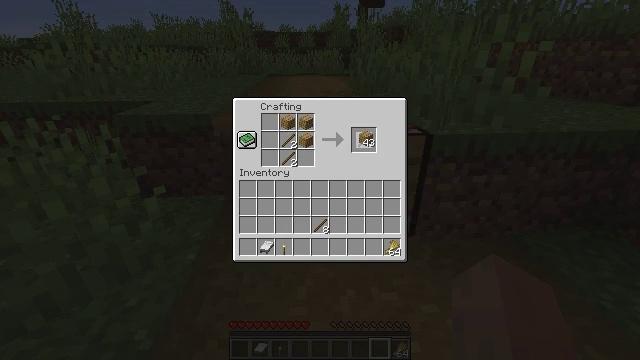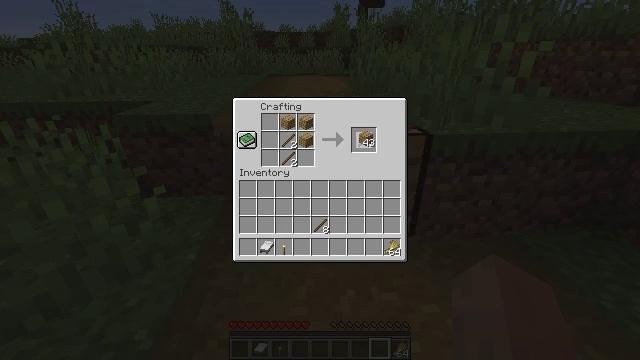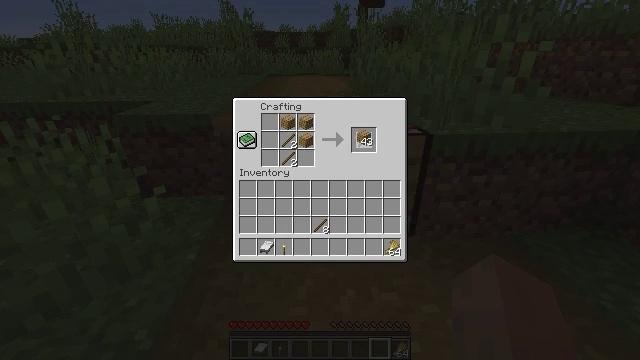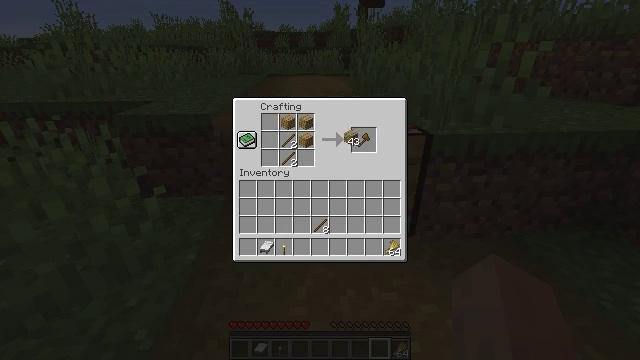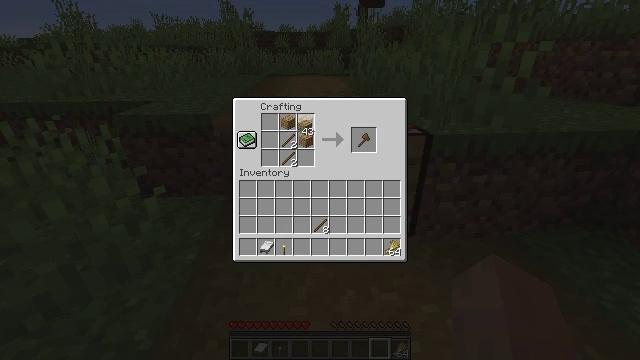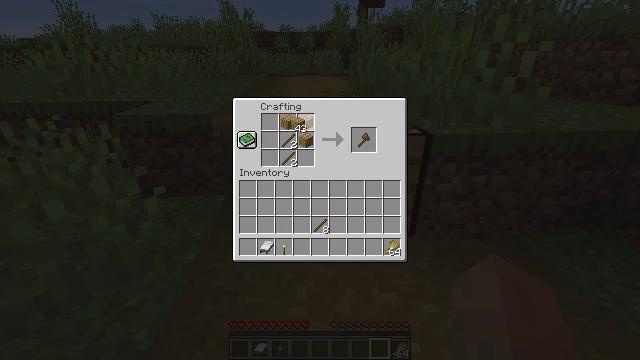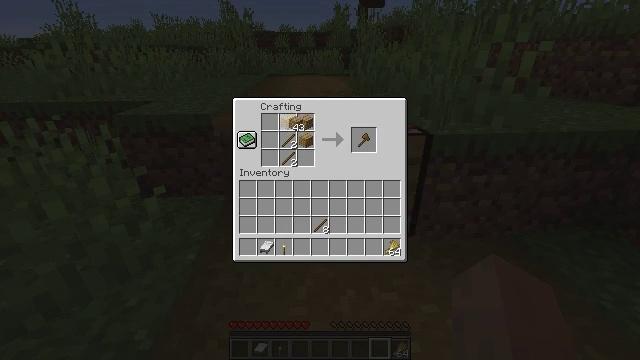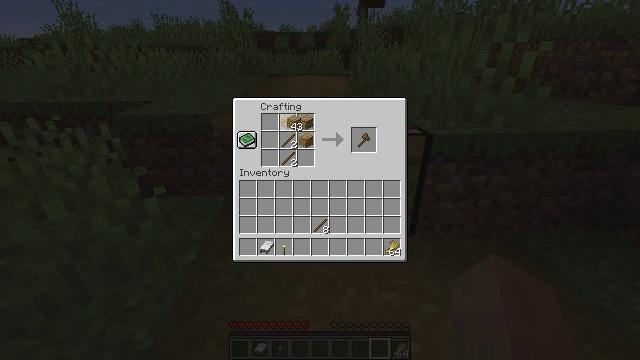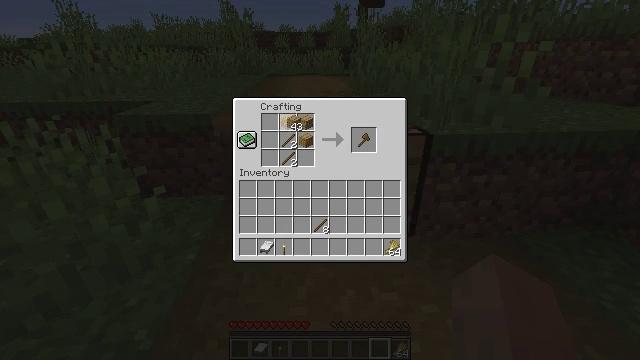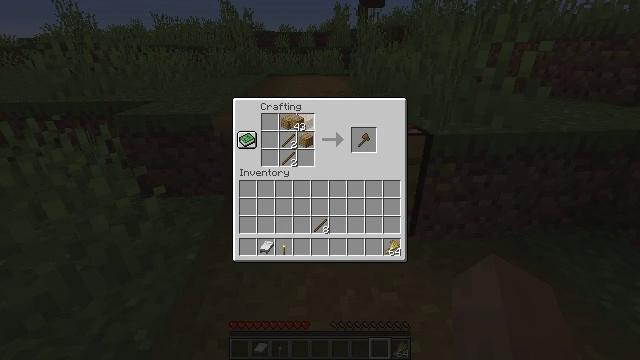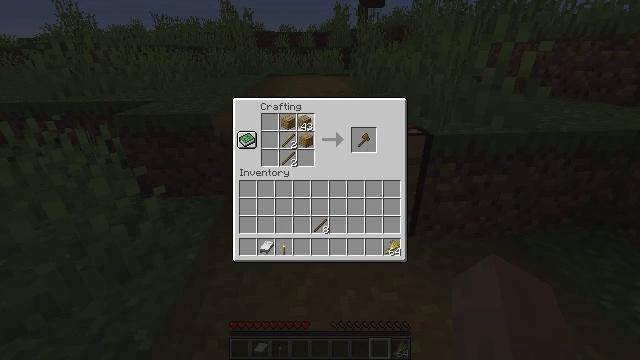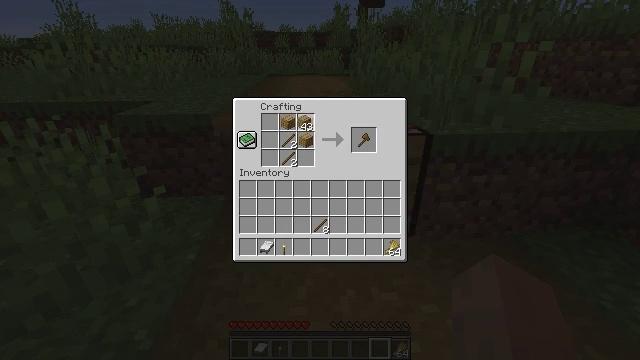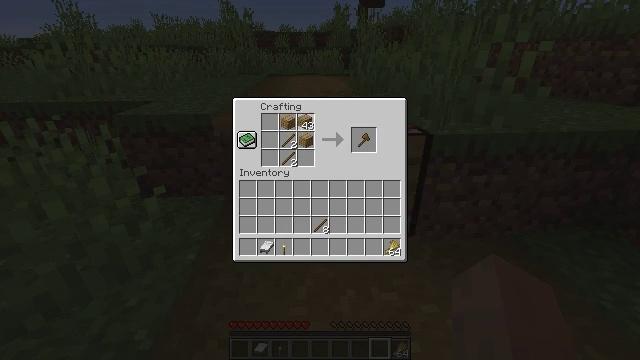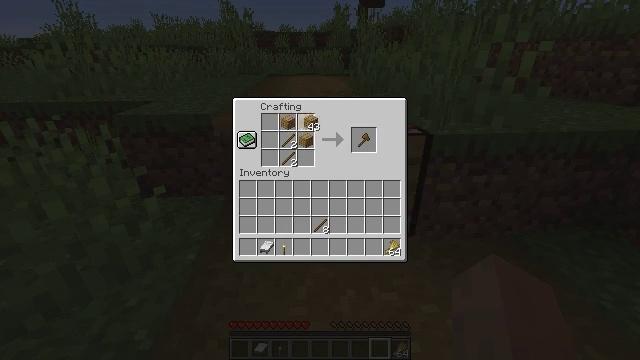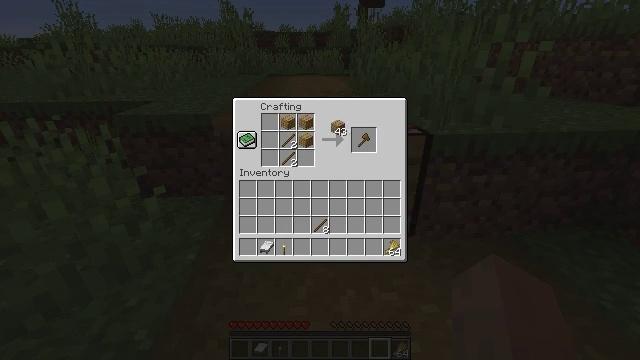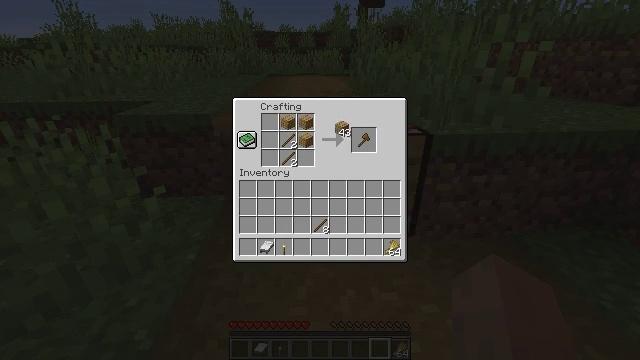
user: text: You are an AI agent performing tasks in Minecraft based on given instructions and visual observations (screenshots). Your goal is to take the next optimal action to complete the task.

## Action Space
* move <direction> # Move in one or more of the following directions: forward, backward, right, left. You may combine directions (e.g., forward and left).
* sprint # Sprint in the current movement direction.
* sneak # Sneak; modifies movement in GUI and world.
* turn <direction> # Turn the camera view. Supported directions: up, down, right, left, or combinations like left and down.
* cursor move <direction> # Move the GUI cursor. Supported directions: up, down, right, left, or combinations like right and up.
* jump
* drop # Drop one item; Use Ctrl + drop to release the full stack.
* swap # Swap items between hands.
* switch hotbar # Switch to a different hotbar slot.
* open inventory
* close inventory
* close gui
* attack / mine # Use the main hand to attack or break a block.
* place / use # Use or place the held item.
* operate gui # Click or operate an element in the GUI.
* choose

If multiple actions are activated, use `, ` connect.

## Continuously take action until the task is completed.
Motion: motion action
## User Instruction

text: Open the crafting grid to craft a wooden axe.
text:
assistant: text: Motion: sneak, operate gui
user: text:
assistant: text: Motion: sneak, operate gui
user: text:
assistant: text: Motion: sneak, cursor move left
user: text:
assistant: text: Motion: sneak, cursor move left and up
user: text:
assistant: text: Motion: sneak, cursor move left
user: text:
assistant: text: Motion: sneak
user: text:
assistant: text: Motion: sneak
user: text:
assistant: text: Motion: no_op
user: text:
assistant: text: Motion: no_op
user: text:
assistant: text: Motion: no_op
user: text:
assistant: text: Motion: no_op
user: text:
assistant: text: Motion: no_op
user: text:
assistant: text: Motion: no_op
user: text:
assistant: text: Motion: cursor move right
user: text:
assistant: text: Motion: no_op
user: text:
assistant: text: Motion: cursor move right
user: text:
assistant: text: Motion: sneak
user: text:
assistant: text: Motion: sneak
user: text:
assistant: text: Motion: sneak
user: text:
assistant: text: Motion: sneak, operate gui
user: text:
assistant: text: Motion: sneak, operate gui
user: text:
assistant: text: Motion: sneak
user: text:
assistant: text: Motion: sneak
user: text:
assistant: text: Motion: sneak, cursor move left
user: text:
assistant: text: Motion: sneak, cursor move left
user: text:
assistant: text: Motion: sneak
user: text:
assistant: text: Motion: sneak